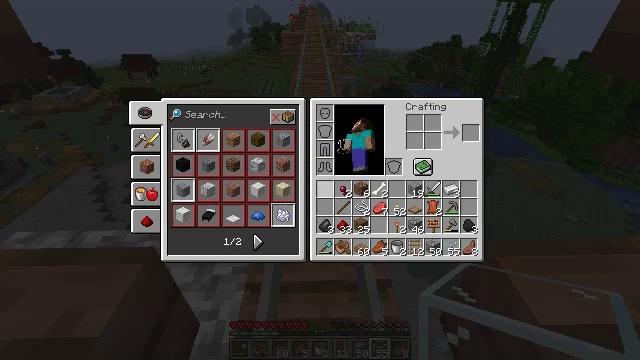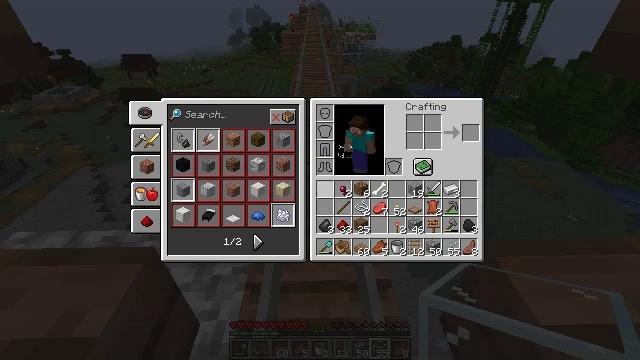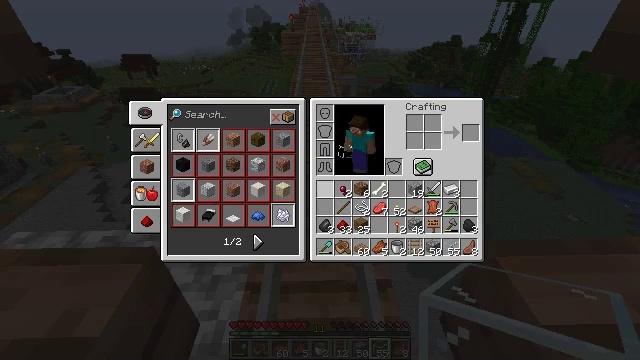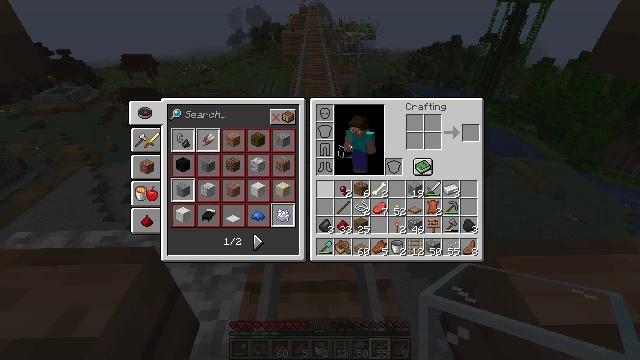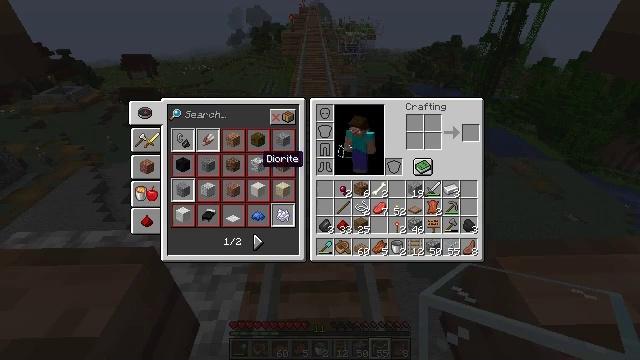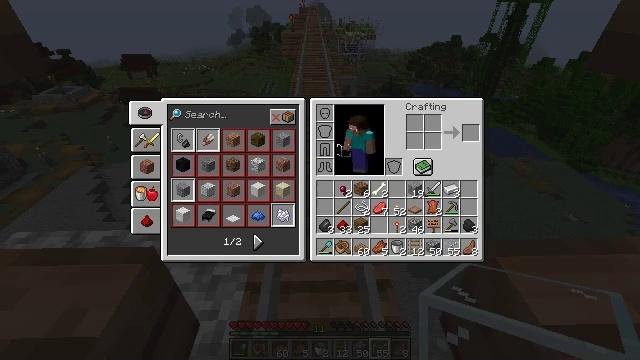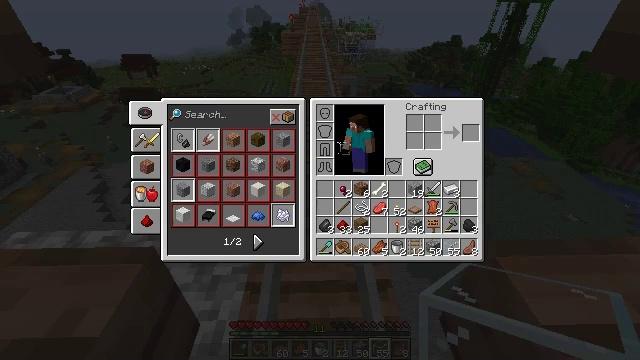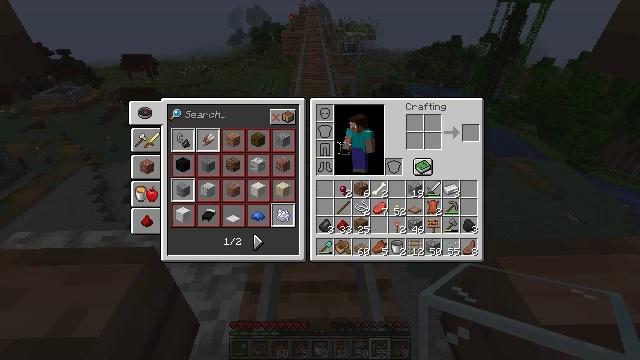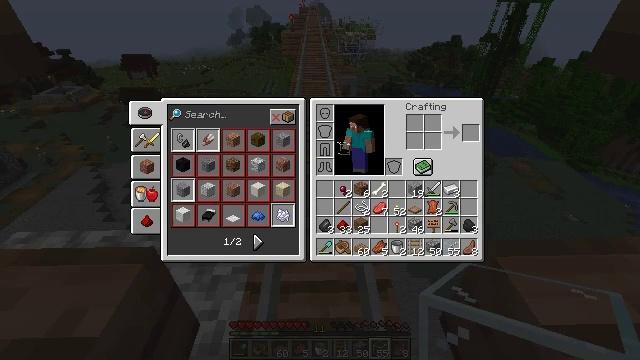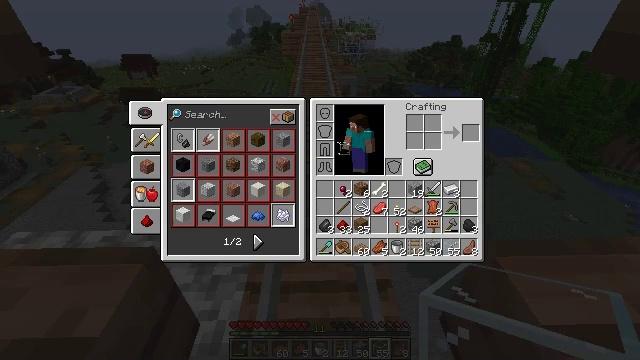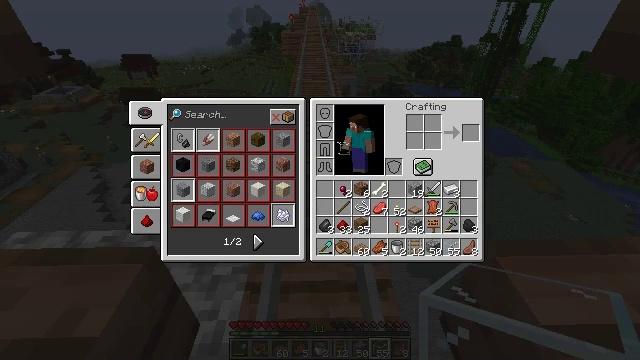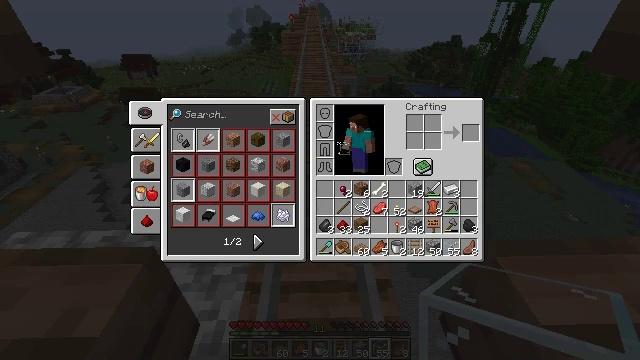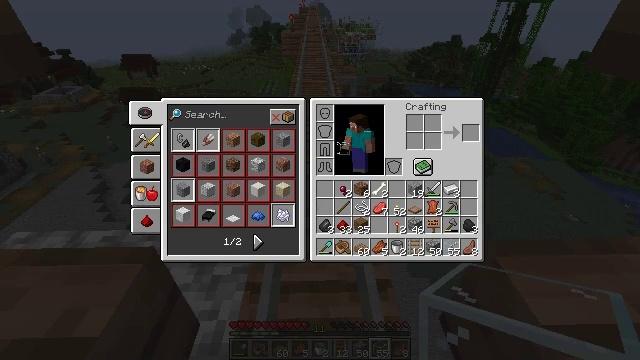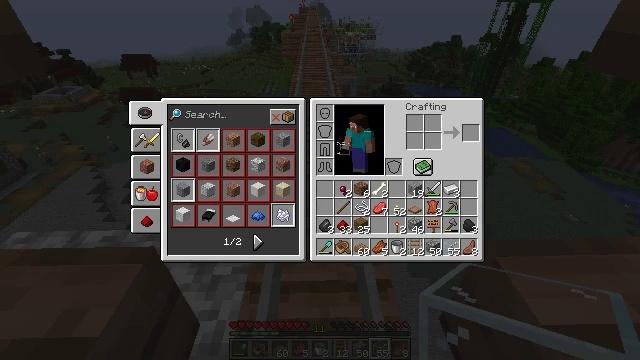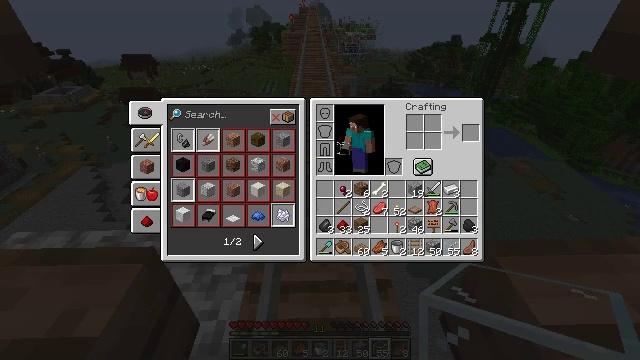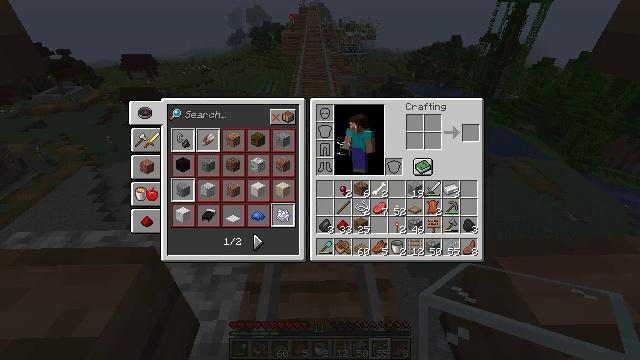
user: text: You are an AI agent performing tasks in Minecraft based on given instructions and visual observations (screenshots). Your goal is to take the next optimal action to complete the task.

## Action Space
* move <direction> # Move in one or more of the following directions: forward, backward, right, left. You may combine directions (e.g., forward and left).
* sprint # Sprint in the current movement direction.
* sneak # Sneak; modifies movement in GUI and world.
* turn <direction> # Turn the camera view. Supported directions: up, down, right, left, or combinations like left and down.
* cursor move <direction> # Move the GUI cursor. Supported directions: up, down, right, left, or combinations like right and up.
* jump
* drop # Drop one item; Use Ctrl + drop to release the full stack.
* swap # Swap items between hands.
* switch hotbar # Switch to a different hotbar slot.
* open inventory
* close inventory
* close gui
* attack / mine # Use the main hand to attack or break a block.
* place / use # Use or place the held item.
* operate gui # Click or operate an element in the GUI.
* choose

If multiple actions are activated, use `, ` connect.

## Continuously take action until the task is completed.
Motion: motion action
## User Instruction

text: Attack the glass to break it.
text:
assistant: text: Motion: open inventory
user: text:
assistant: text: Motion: open inventory
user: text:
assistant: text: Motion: no_op
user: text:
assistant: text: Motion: cursor move left and up
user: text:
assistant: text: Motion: cursor move left and up
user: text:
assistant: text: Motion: no_op
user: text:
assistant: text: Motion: no_op
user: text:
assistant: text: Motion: no_op
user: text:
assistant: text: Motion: no_op
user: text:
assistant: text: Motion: no_op
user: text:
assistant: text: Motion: no_op
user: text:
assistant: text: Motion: no_op
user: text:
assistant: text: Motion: no_op
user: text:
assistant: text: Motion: no_op
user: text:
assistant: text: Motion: no_op
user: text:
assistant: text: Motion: no_op
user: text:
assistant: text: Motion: no_op
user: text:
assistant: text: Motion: no_op
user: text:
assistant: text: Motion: no_op
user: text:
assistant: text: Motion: no_op
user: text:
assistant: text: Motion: no_op
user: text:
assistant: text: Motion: no_op
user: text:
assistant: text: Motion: no_op
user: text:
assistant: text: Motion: no_op
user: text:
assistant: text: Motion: no_op
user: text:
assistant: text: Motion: no_op
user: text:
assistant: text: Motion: no_op
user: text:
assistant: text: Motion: no_op
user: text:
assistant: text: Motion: no_op
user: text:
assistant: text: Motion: no_op